Question: When I use gwt-visualization and GeoMap it happens that when I give a value to Vienna it works fine, but if I give a value to lower austria -> Vienna is not shown anymore on the map.

Heres the code I use to create the geomap:
'''
private Options createOptions() {
Options options = Options.create();
options.setDataMode(DataMode.REGIONS);
options.setWidth(1000);
options.setHeight(650);
options.setRegion("AT");
return options;
}
private AbstractDataTable createTable2() {
DataTable data = DataTable.create();
data.addColumn(ColumnType.STRING, "Bundesland");
data.addColumn(ColumnType.NUMBER, "Sessions");
data.addRows(9);
data.setValue(0, 0, "Niederosterreich");
data.setValue(0, 1, 200);
data.setValue(1, 0, "Salzburg");
data.setValue(1, 1,56);
data.setValue(2, 0, "Tirol");
data.setValue(2, 1, 11);
data.setValue(3, 0, "Oberosterreich");
data.setValue(3, 1, 11);
data.setValue(4, 0, "Burgenland");
data.setValue(4, 1, 55);
data.setValue(5, 0, "Vorarlberg");
data.setValue(5, 1, 567);
data.setValue(6, 0, "Karnten");
data.setValue(6, 1, 11);
data.setValue(7, 0, "Steiermark");
data.setValue(7, 1, 99);
data.setValue(8, 0, "Wien");
data.setValue(8, 1, 1);
return data;
}
'''
I think the reason why this is happen is becaus lower austria surround vienna. Is there a way to get this working?
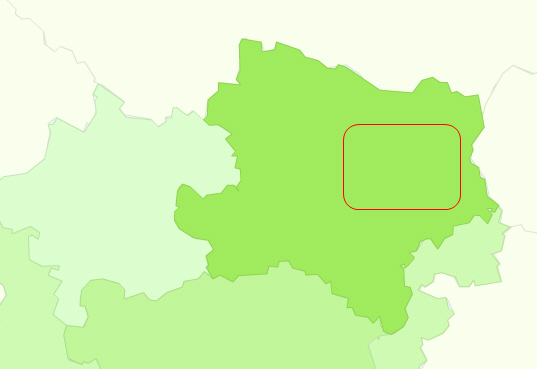
Answer: It looks like GeoMaps does not include AT-9 in its map. In your luck, <URL> does.
I don't use GWT, so I won't be able to tell you how to translate this in to GWT (apologies, maybe someone else can tack on the proper syntax). Here is the code:
'''
function drawVisualization() {
var data = google.visualization.arrayToDataTable([
['Bundesland', 'Sessions'],
['AT-3', 200],
['AT-5', 56],
['AT-7', 11],
['AT-4', 11],
['AT-1', 55],
['AT-8', 567],
['AT-2', 11],
['AT-6', 99],
['AT-9', 1]
]);
var geochart = new google.visualization.GeoChart(
document.getElementById('visualization'));
geochart.draw(data, {region: 'AT', resolution: 'provinces', width: 556, height: 347});
}
'''
In general, I suggest using the <URL> for whichever country you map to make it render faster. Let me know if it works!